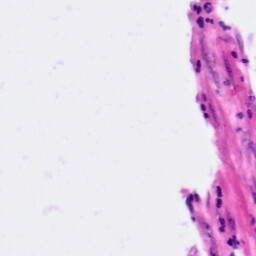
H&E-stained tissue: Pancreatic